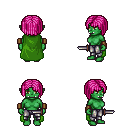
a pixel art fantasy rpg character, female body template, orc, green skin, green cape, metal pants, pink pageboy hairstyle, leather bracers, dagger, four views (front, back, left, right), 2x2 character sprite sheet, small pixel art, hard edges, no anti-aliasing